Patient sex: M
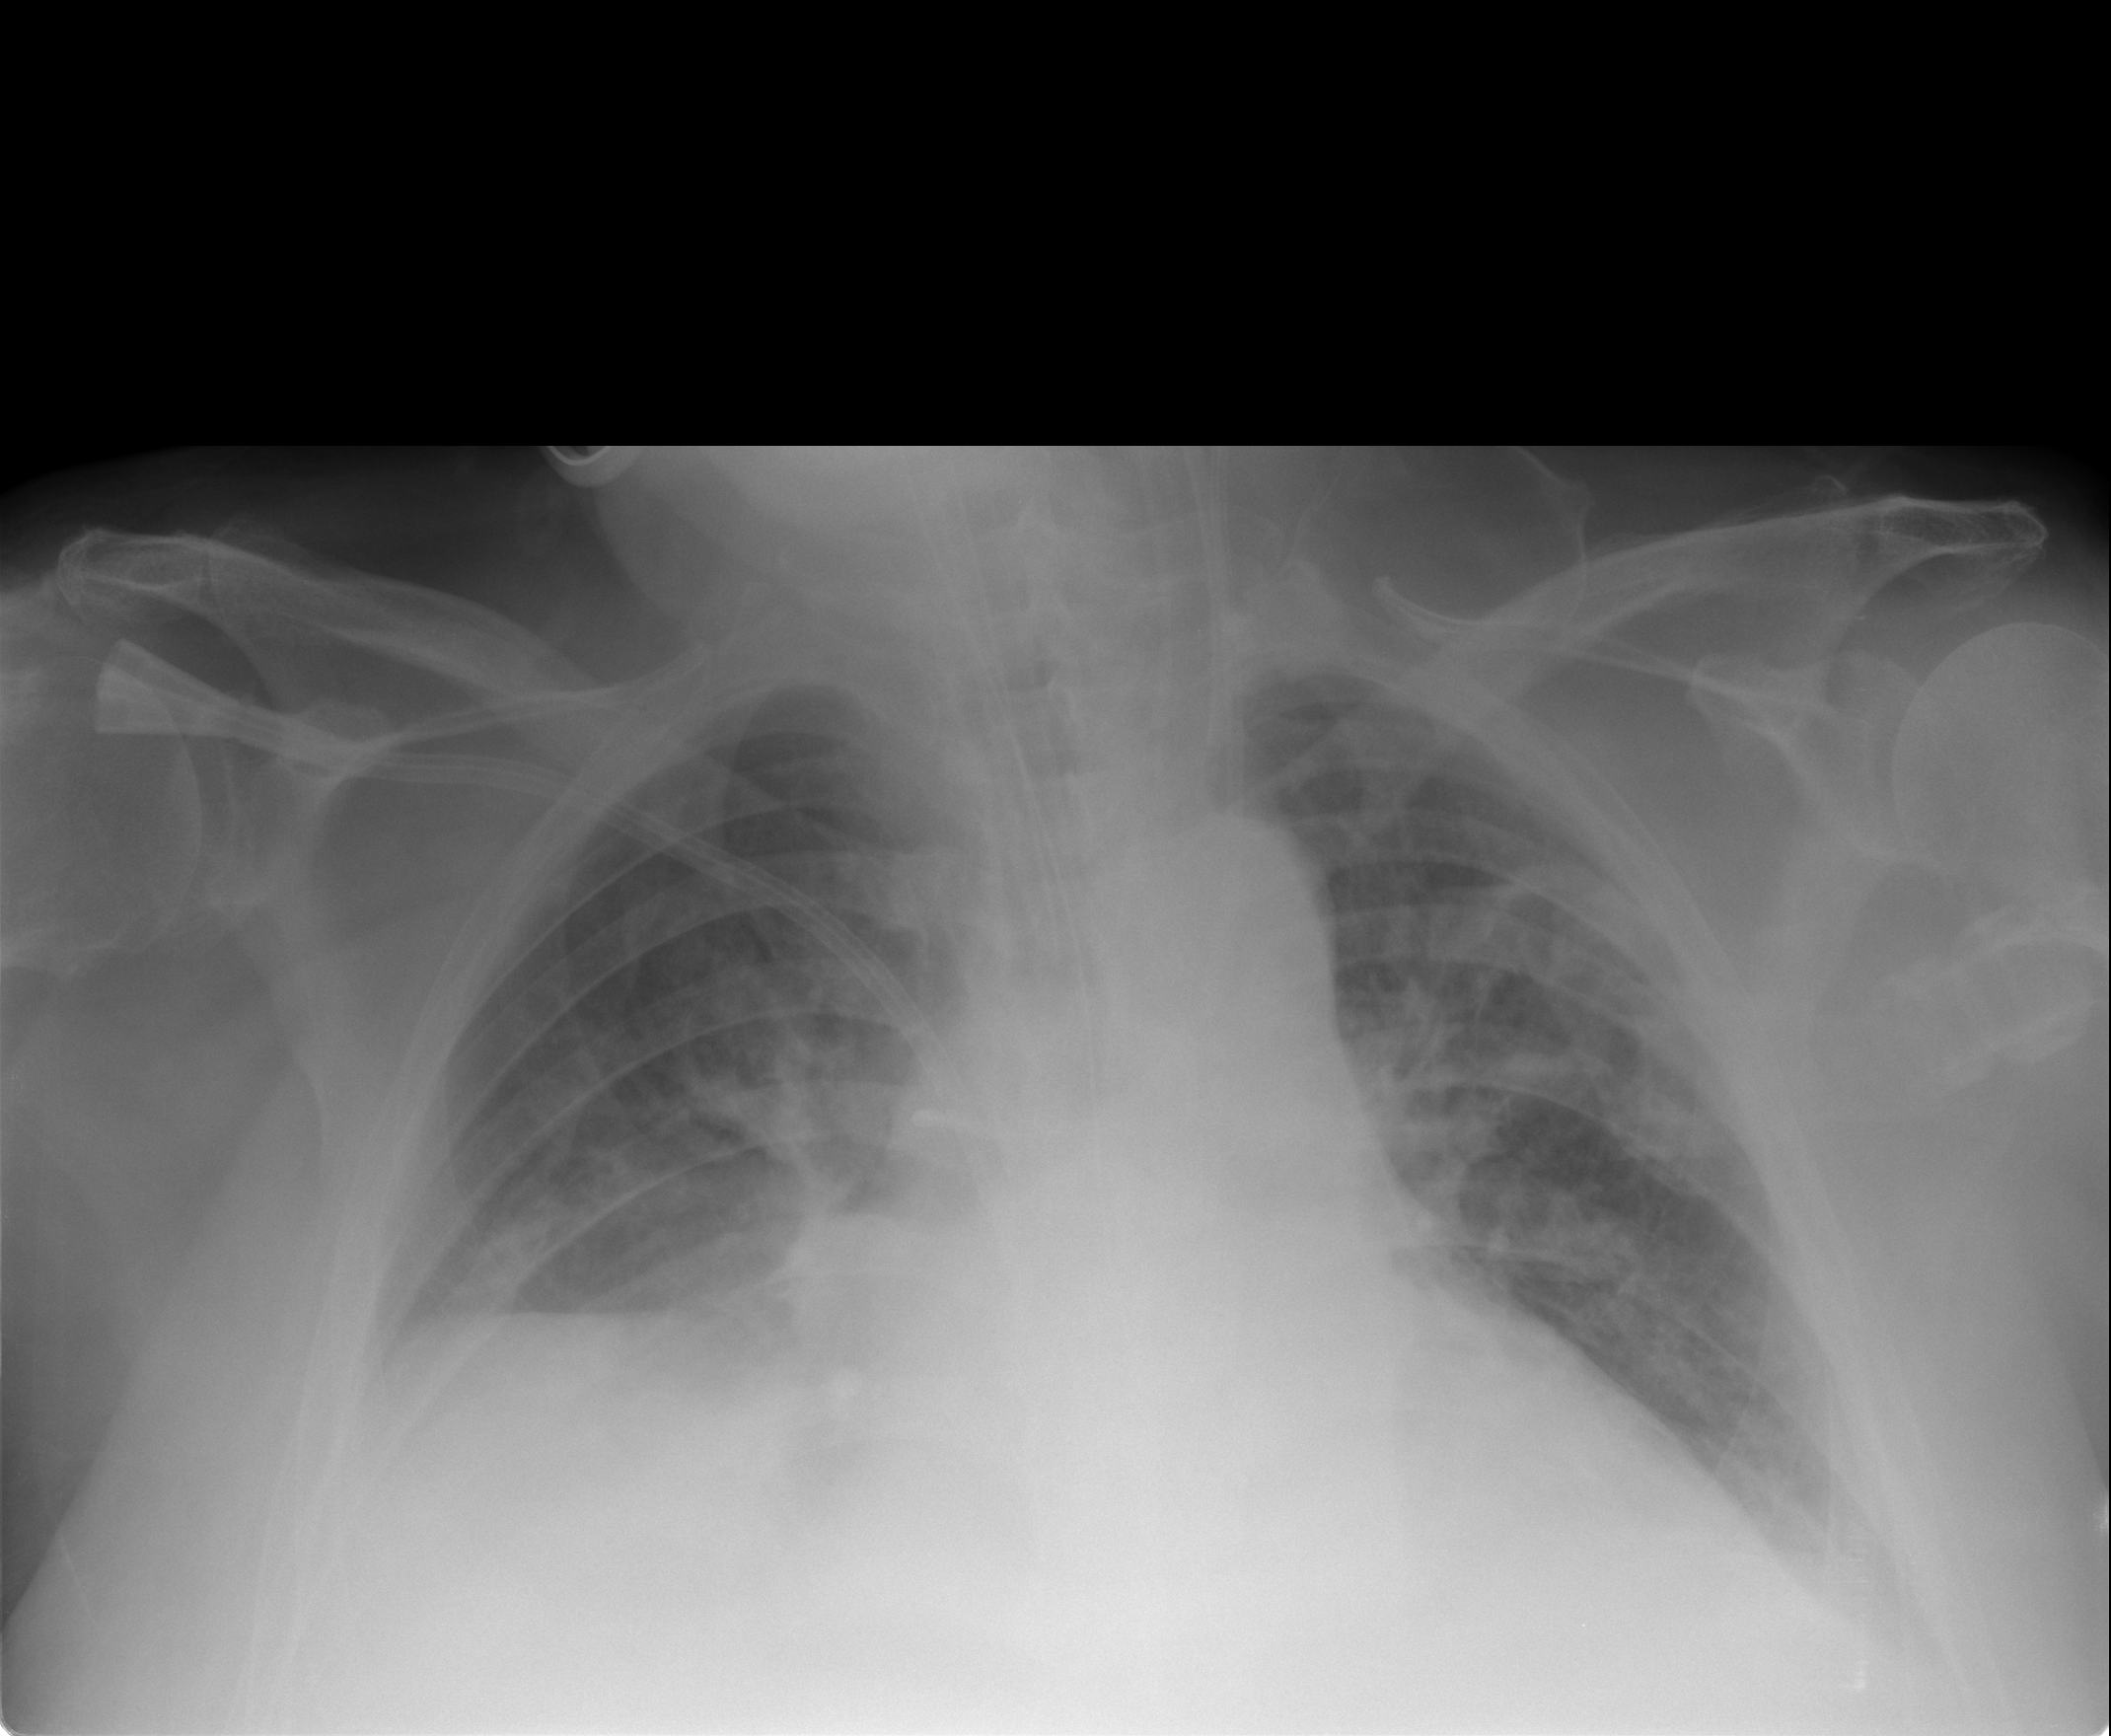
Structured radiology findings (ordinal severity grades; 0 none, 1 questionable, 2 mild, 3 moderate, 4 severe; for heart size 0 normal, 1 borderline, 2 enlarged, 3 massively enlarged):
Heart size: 2
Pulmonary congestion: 2
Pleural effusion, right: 2
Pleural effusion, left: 2
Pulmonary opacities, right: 1
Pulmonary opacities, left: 2
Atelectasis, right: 4
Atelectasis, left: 2